Field crop: maize
Growth stage: 2
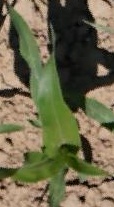
Species: maize